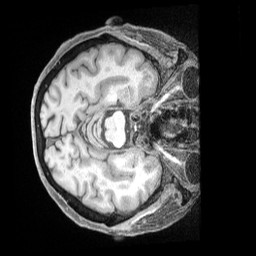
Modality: T1w
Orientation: axial
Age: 76
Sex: female
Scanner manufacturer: siemens
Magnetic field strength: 3 T
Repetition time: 2.5 s
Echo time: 0.00222 s